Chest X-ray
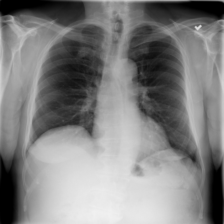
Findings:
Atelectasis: negative
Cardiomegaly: negative
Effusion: negative
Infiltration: negative
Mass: negative
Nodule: negative
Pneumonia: negative
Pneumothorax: negative
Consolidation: negative
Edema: negative
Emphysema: negative
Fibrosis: negative
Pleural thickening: negative
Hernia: negative